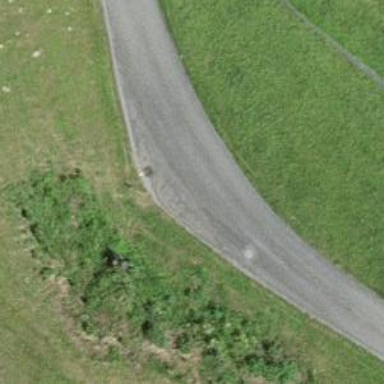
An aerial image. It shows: Unclassified road with asphalt surface.